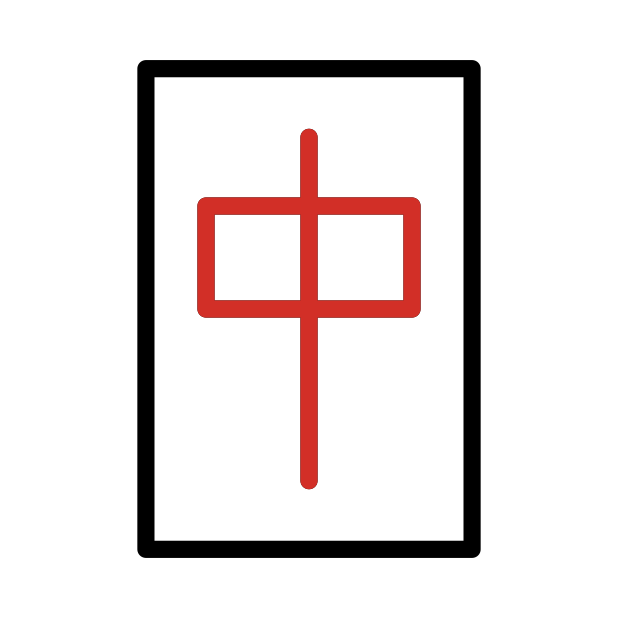
mahjong red dragon